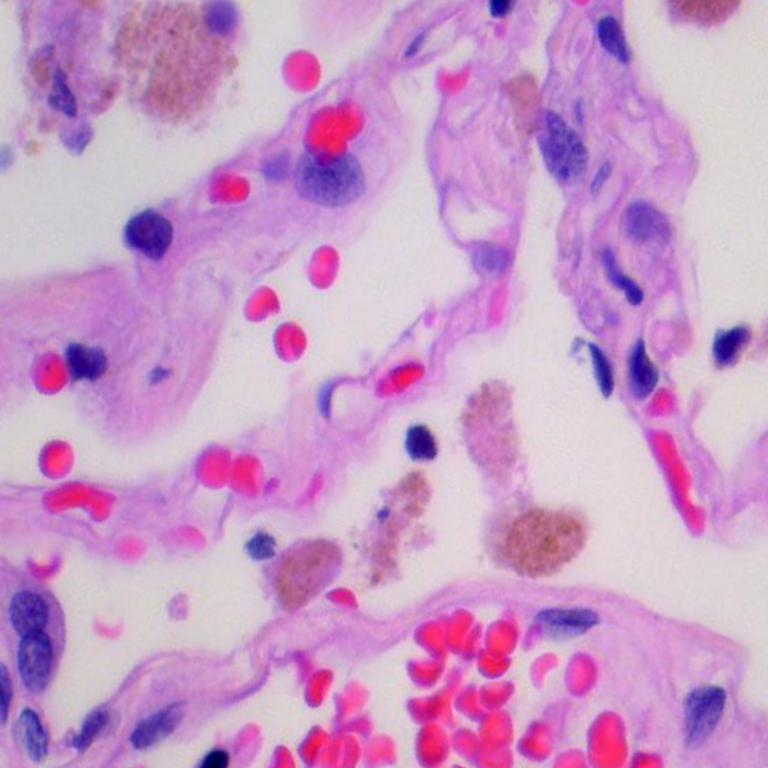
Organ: lung
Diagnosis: benign